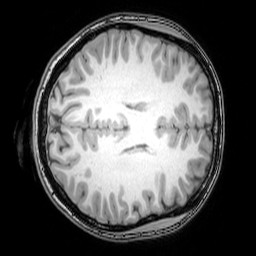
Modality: T1w
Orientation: axial
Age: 22
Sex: female
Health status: healthy
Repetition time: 0.081 s
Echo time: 0.037 s